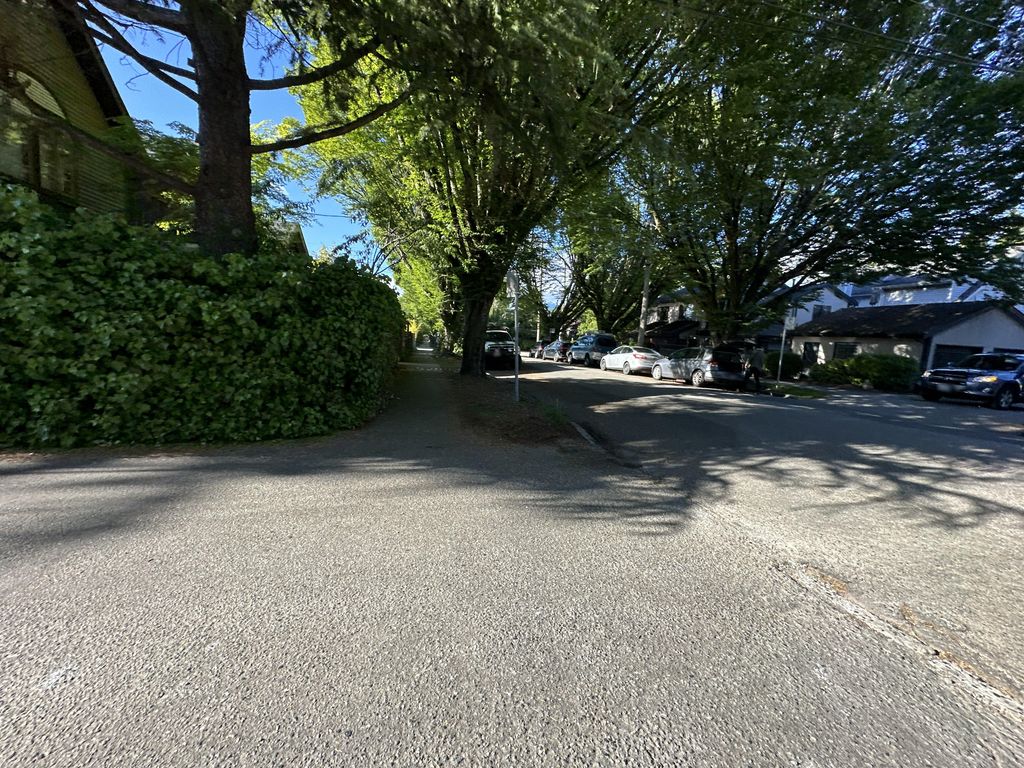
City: vancouver